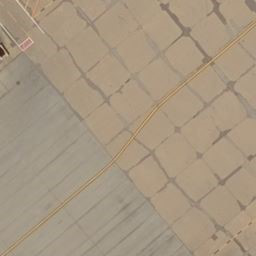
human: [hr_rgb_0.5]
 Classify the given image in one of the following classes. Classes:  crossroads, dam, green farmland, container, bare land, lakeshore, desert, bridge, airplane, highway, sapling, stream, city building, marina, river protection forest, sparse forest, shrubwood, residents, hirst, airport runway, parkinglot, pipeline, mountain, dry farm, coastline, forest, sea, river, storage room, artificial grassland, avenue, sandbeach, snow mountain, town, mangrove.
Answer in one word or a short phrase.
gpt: airport runway